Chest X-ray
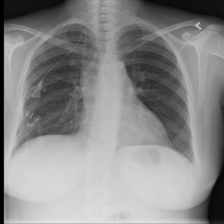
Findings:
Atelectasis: negative
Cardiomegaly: negative
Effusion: negative
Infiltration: positive
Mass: negative
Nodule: negative
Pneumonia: negative
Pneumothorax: negative
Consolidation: negative
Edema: negative
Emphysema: negative
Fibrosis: negative
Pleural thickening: negative
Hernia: negative